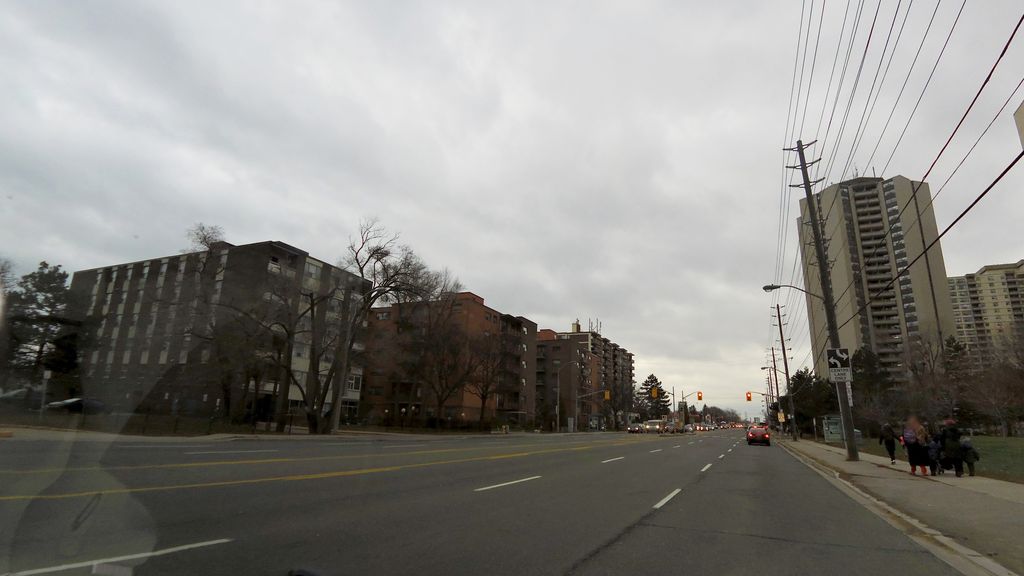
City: toronto